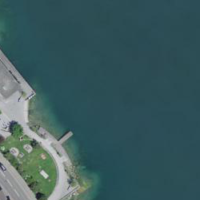
EUNIS habitat code: 14
Species observed at this site:
Malva neglecta